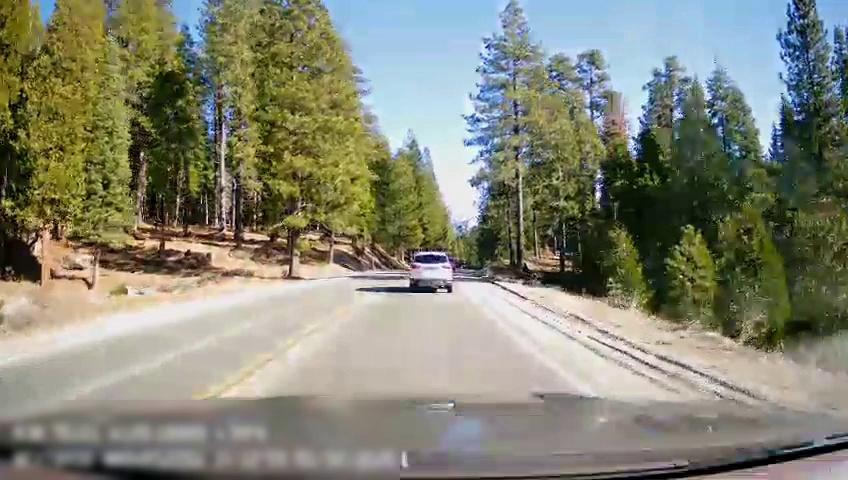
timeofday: Day
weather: Sunny
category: Drivable Space
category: Vehicles | SUV
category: Lanes | Current Lane
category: Lanes | Alternate Lane
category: Lanes | Opposite Lane